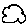
Label: cloud